Как показано на рисунке, два коаксиальных цилиндра с закреплёнными верхними концами — один с внешним радиусом $R_2$, другой с внутренним радиусом $R_1$, $R_2$ немного меньше $R_1$ — не касаясь дна вертикально погружены в воду в большом контейнере. Пусть угол смачивания между водой и стеклом равен $\theta$ (см. увеличенный вид на рисунке). Коэффициент поверхностного натяжения воды равен $\alpha$, ускорения свободного падения на поверхности земли равно $g$.
При капиллярном эффекте изменение потенциальной энергии, вызванное им, можно также рассматривать как работу, совершаемую силой поверхностного натяжения жидкости на границе трёх фаз при изменении уровня жидкости. Покажите, принимая уровень воды в большом контейнере за нуль потенциальной энергии, что, когда высота подъёма воды из-за капиллярного эффекта равна $h$, его потенциальная энергия равна $E_s(h) = - 2 \pi \alpha \cos{\theta} (R_1 + R_2) h$.
Найдите теплоту, выделяемую системой, когда вода поднимается из-за капиллярного эффекта.
Пусть теперь этот эксперимент провели на самолёте, летящем на высоте более $10~\text{км}$, за время достаточно малое, чтобы считать его движущимся по прямой с постоянной скоростью. Тепло, выделенное при этом системой, равно $Q$. Предполагая, что коэффициент поверхностного натяжения и угол смачивания воды в самолёте те же, что и на земле, и пренебрегая вращением Земли, найдите, на какой высоте летит самолёт.
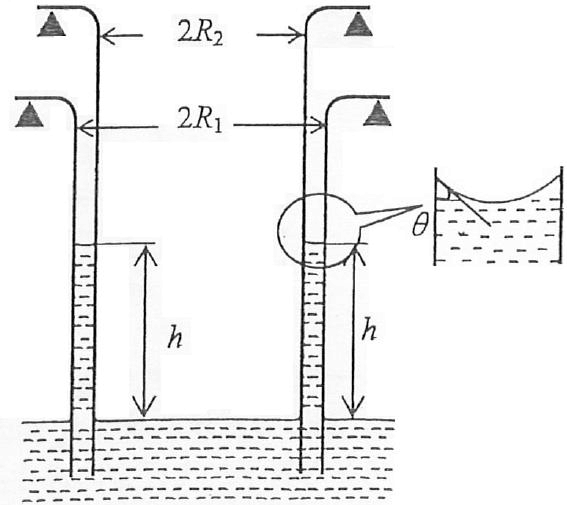
При капиллярном эффекте изменение потенциальной энергии, вызванное им, можно также рассматривать как работу, совершаемую силой поверхностного натяжения жидкости на границе трёх фаз при изменении уровня жидкости. Покажите, принимая уровень воды в большом контейнере за нуль потенциальной энергии, что, когда высота подъёма воды из-за капиллярного эффекта равна $h$, его потенциальная энергия равна $E_s(h) = - 2 \pi \alpha \cos{\theta} (R_1 + R_2) h$.
Решение: Вертикальная составляющая силы натяжения воды в пространстве между двумя цилиндрами равна $F_{1}=2 \pi R_{1} \alpha \cos \theta+2 \pi R_{2} \alpha \cos \theta$ и направлена вниз по вертикали. Когда вода поднимается на высоту $h$ относительно уровня воды в контейнере, работа силы $F_s$ равна $W_s = - F_s h$. Запишем разность потенциальных энергий в виде $E_s(h) - E_s(0) = W_s$. По условию задачи $E_s(0) = 0$, тогда:$$E_{1}(h)=-2 \pi \alpha \cos \theta\left(R_{i}+R_{2}\right) h,$$ что и требовалось доказать.

Найдите теплоту, выделяемую системой, когда вода поднимается из-за капиллярного эффекта.
Ответ: $$Q=\frac{2 \pi \alpha^{2} \cos ^{2} \theta\left(R_{1}+R_{2}\right)}{\rho g\left(R_{1}-R_{2}\right)}.$$

Пусть теперь этот эксперимент провели на самолёте, летящем на высоте более $10~\text{км}$, за время достаточно малое, чтобы считать его движущимся по прямой с постоянной скоростью. Тепло, выделенное при этом системой, равно $Q$. Предполагая, что коэффициент поверхностного натяжения и угол смачивания воды в самолёте те же, что и на земле, и пренебрегая вращением Земли, найдите, на какой высоте летит самолёт.
Ответ: $$z=R_{Земли}\left(\sqrt{\frac{Q \rho g\left(R_{1}-R_{2}\right)}{2 \pi \alpha^{2} \cos ^{2} \theta\left(R_{1}+R_{2}\right)}}-1\right).$$
Темы:
T, Механика, Поверхностное натяжение, Китайские, Капилляр